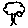
Label: tree